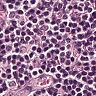
Metastatic tissue present: no